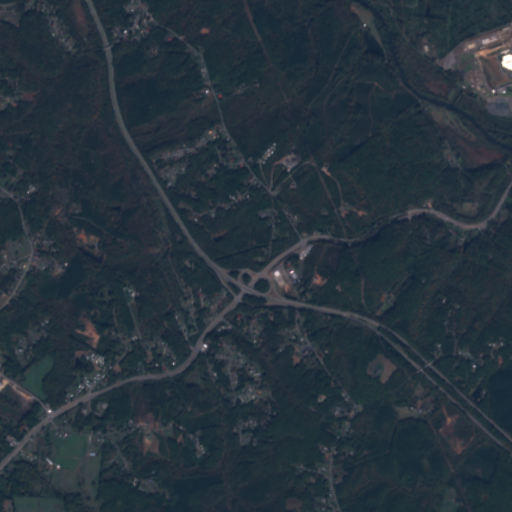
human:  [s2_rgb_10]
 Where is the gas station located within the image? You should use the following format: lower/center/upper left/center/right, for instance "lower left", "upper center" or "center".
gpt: The gas station is located in the lower left of the image.
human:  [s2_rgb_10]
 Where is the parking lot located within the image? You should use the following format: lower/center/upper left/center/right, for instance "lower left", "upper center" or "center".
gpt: The parking lot is located in the center left of the image.
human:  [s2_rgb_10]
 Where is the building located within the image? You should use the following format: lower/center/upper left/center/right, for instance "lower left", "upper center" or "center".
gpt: The building is located in the lower left of the image.
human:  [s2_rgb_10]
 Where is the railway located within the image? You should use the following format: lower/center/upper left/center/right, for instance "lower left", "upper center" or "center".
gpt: The railway is located in the upper right of the image.
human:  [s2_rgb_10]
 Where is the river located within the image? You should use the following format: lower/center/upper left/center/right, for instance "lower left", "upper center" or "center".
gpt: The river is located in the upper right of the image.
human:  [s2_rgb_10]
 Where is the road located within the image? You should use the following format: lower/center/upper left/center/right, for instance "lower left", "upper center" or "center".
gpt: There is no road in the image.